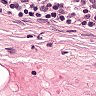
Metastatic tissue present: no